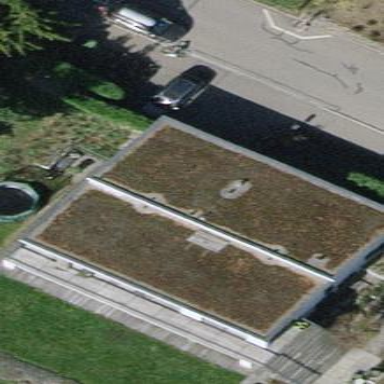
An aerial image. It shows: View of roof of building.